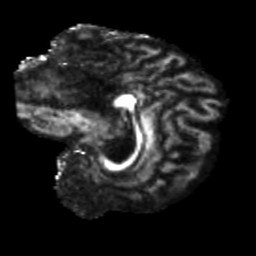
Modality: FA
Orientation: sagittal
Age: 56
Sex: female
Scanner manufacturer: siemens
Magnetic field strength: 3 T
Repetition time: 5.25 s
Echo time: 0.08 s